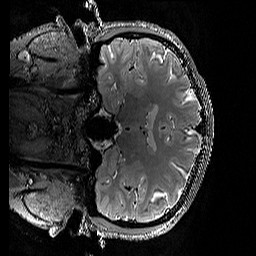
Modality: T2w
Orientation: coronal
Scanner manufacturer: siemens
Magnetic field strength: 3 T
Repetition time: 3.2 s
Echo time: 0.428 s